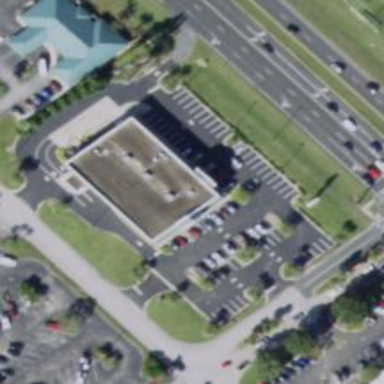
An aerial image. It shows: Parking space.